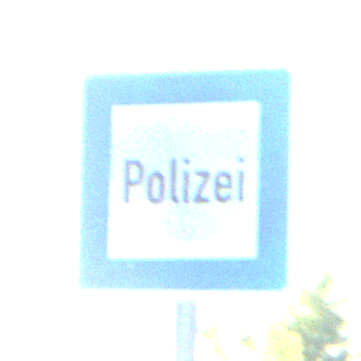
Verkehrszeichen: Polizei
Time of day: MorningAfternoon
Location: Outdoor (Nature)
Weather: Clear
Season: NotSpecified
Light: Natural